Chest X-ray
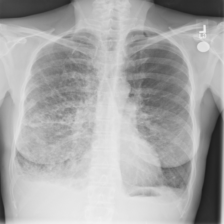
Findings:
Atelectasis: negative
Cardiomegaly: negative
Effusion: negative
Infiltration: negative
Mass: negative
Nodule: negative
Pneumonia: negative
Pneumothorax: negative
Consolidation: negative
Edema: negative
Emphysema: negative
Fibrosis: negative
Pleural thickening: negative
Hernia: negative